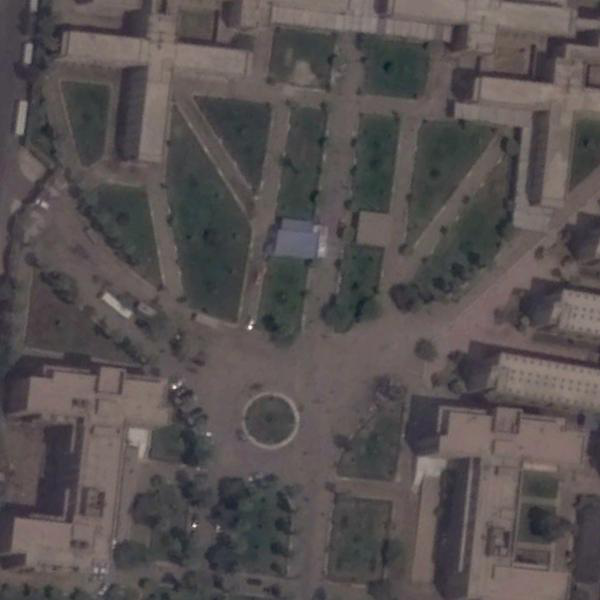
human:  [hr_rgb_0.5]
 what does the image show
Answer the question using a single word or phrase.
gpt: square